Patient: sex F, age 76
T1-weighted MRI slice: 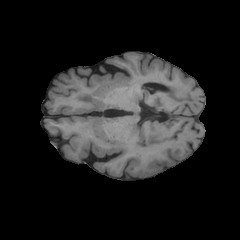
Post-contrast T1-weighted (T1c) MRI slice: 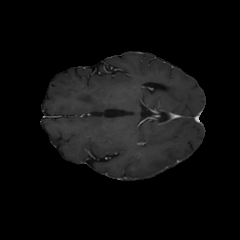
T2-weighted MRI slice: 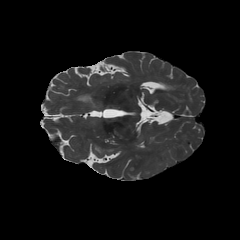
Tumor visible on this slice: no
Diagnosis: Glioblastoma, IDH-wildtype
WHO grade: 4